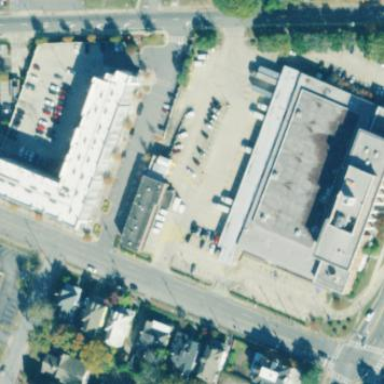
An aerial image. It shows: Retail building that houses post office.